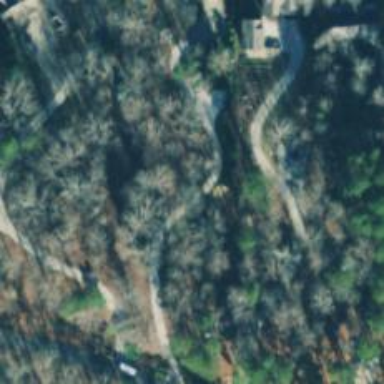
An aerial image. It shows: Driveway leading to service road.